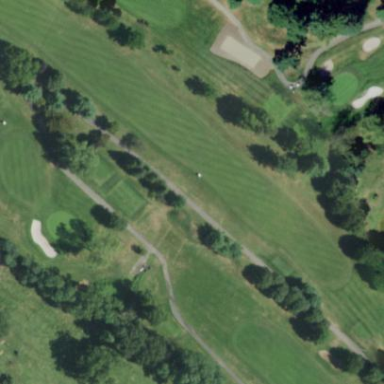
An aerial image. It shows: Grassy area designated as golf fairway.